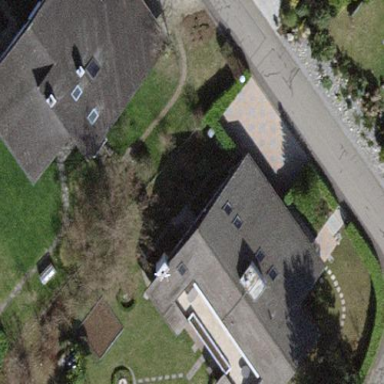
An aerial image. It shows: Building with tile roof.